Question: I have a problem similar to the following problem:

It is a MISOCP problem and I need to solve it with Rmosek.
The mosek optimization library contains 3 types of convex cones: The R-cone, the quadratic cone and the rotated quadratic cone (refer to <URL>
I can not transfor my problem to any of these models!
I defined some new variables $u_1, u_2, w$ such that $u_1=4x_1, u_2=5x_2, u_1 \geq 0, u_2 \geq 0$ and $w=\sqrt{u_1^2+u_2^2}$. But I do not know how to reformulate the last constraint as one of the above mentioned cones....
I appreciate it if you have any idea
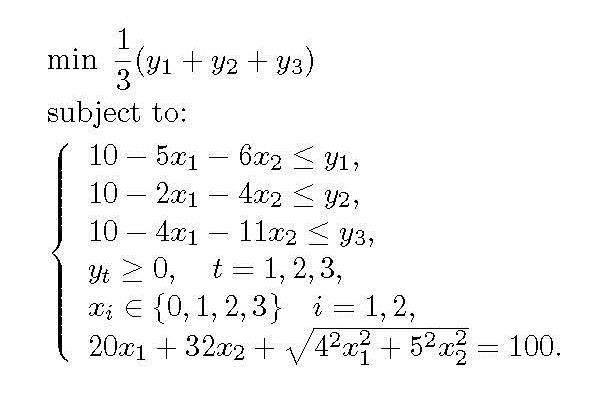
Answer: Your last constraint defines one sheet of the hyperbola defined by 4000x1 + 6400x2 - 384x1^2 - 1280x1x2 - 999x2^2 = 10000. This is not convex. You cannot directly formulate it as a convex conic constraint.